Field crop: maize
Growth stage: 2
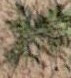
Species: salsola